Question: Trying to show description about y-axis labels as tooltip.
Is it possible to show corresponding tooltips on y-axis labels?
Here is the <URL> where I am trying to add tooltip to y-axis lables
Code:
'''
$(function(){
var chart1;
$(document).ready(function(){
var options = {
colors: ["#3ACB35", "#DE3A15", "#FF9A00", "#00B8F1"],
chart: {
renderTo: 'container',
type: 'bar',
backgroundColor: 'black',
borderColor: 'black',
borderWidth: 0,
className: 'dark-container',
plotBackgroundColor: 'black',
plotBorderColor: '#000000',
plotBorderWidth: 0
},
credits: {
enabled: false
},
title: {
text: 'Count Per Category',
style: {
color: 'white',
font: 'normal 22px "Segoe UI"'
},
align: 'left'
},
tooltip: {
backgroundColor: 'rgba(0, 0, 0, 0.75)',
style: {
color: '#F0F0F0'
}
},
categories: {
enabled: 'true'
},
legend: {
layout: 'vertical',
align: 'right',
verticalAlign: 'middle',
borderWidth: 0,
itemStyle: {
font: '9pt Segoe UI',
color: 'white'
},
itemHoverStyle: {
color: 'grey'
}
},
xAxis: {
categories: ['cat1', 'cat2', 'cat3', 'cat4', 'cat5'],
tickInterval: 1,
labels: {
enabled: true,
style: {
color: 'white'
}
},
title: {
enabled: false
},
gridLineColor: '#222222'
},
yAxis: {
title:
{
enabled: true,
text: "Document Count",
style: {
fontWeight: 'normal',
color: 'white'
}
},
labels: {
style: {
color: 'white'
}
},
gridLineColor: '#222222'
},
exporting: {
enabled: false
},
plotOptions: {
series: {
stacking: 'normal',
cursor: 'pointer'
}
},
series: []
};
options.series = [{
data: [3, 4, 4, 3, 9]
}];
chart1 = new Highcharts.Chart(options);
});
})
'''
For each category, I have a tooltip like:
cat1: descrption1
cat2: descrption2
cat3: descrption3
cat4: descrption4
When mouse is hovered on "cat1", "description1" need to be shown as tooltip.Somewhat like below:

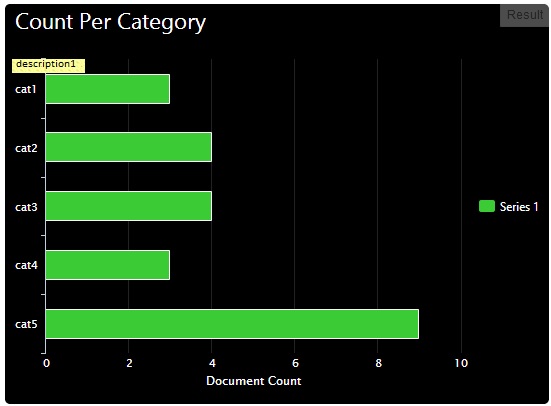
Answer: Use formatter with HTML enabled for labels: <URL>
'''
xAxis: {
categories: ['cat1', 'cat2', 'cat3', 'cat4', 'cat5'],
tickInterval: 1,
labels: {
enabled: true,
formatter: function() {
return '<span title="My custom title">' + this.value + '</span>';
},
useHTML: true,
style: {
color: 'white'
}
}
},
'''
Of course you need store somewhere reference cat1 <-> description1 to feed span title with description.